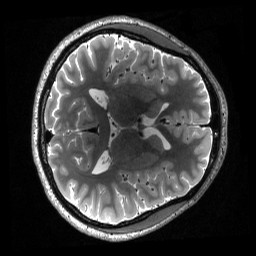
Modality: T2w
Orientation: axial
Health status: healthy
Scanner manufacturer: siemens
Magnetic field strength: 3 T
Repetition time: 3.2 s
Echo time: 0.563 s